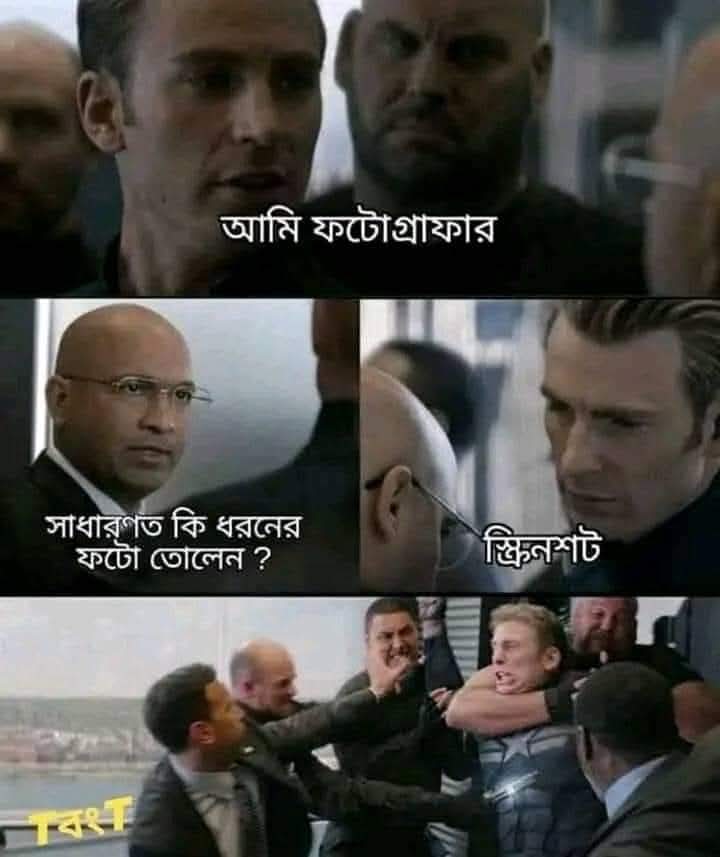
Text: আমি ফটোগ্রাফার
সাধারণত কি ধরনের ফটো তোলেন?
স্ক্রিনশট
Label: Non Hate